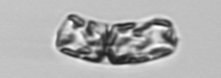
Label: Guinardia_striata